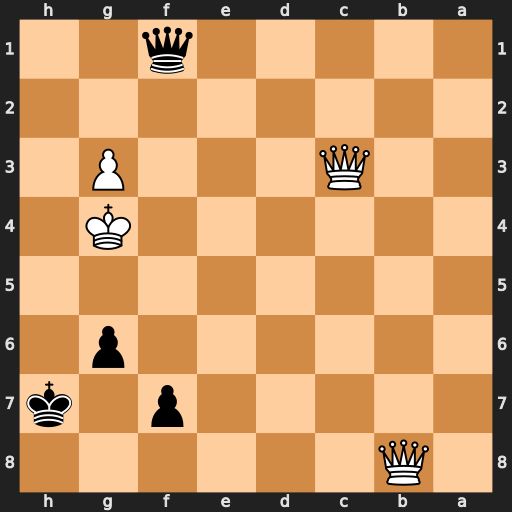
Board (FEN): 1Q6/5p1k/6p1/8/6K1/2Q3P1/8/5q2
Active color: b
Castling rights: -
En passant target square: -
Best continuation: Qf5+ Kh4 Qh5#